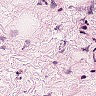
Metastatic tissue present: no